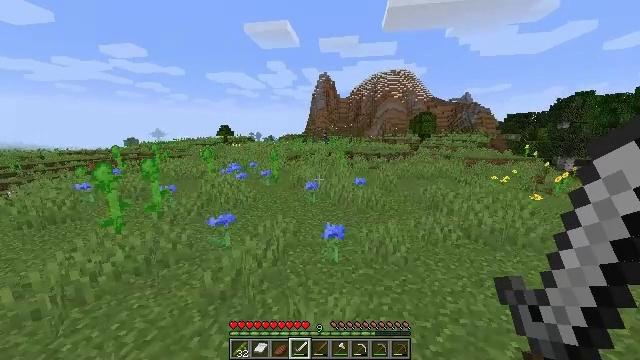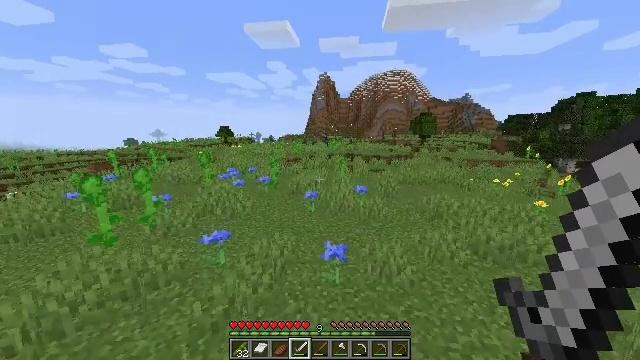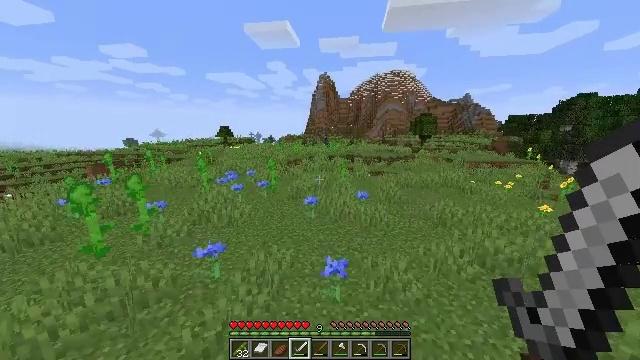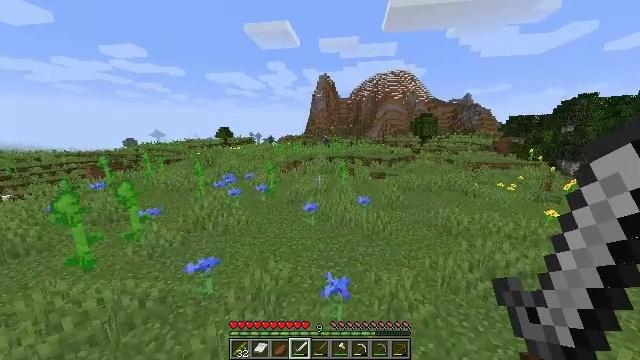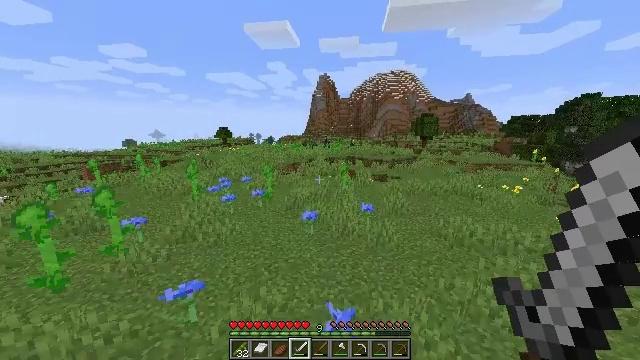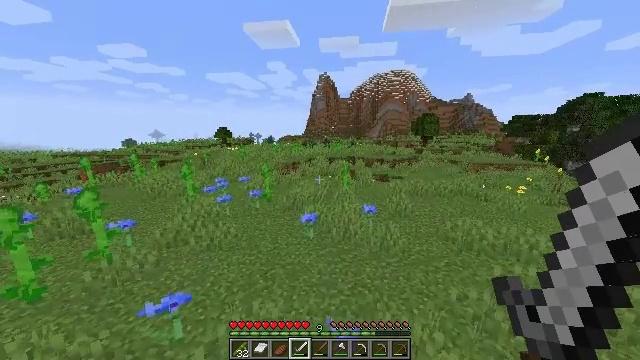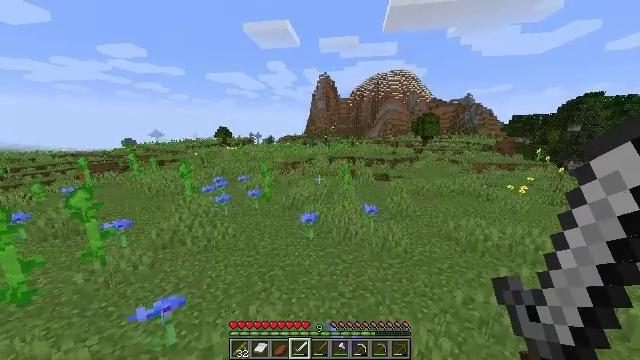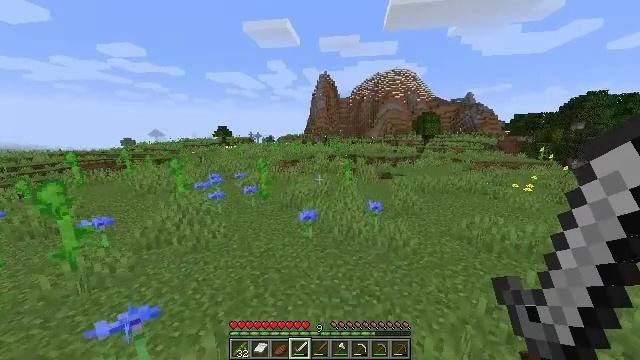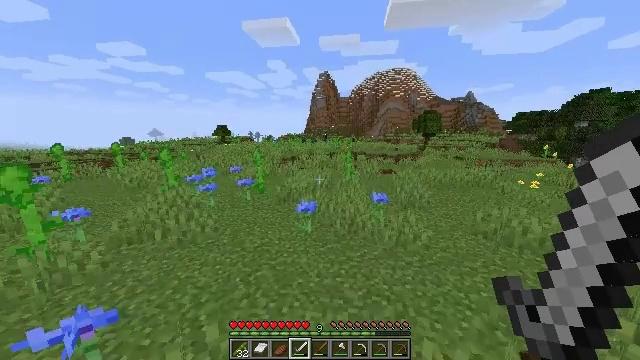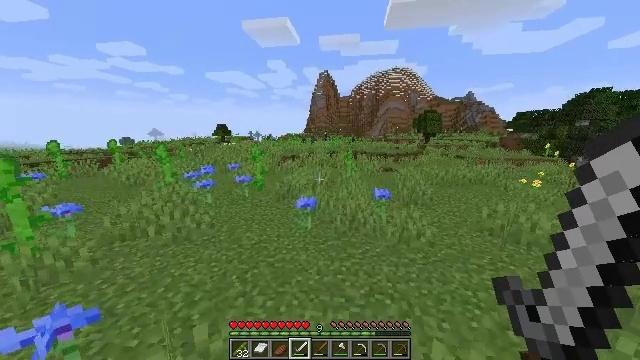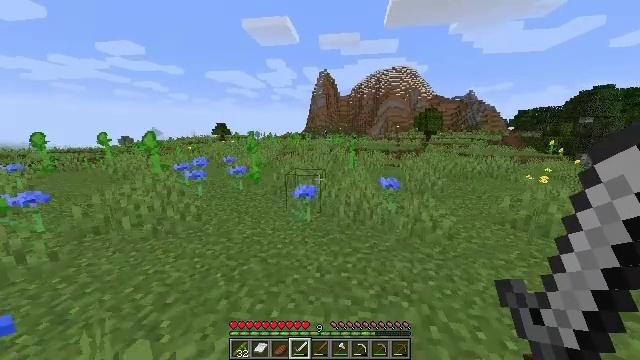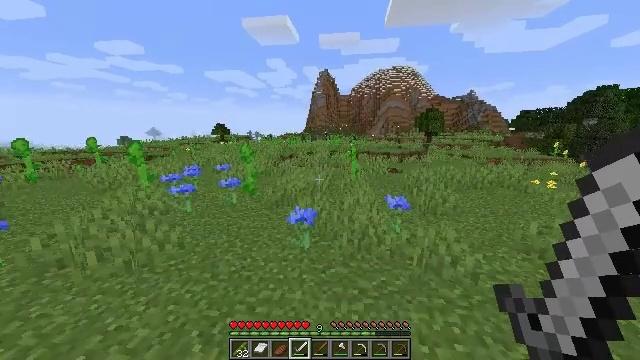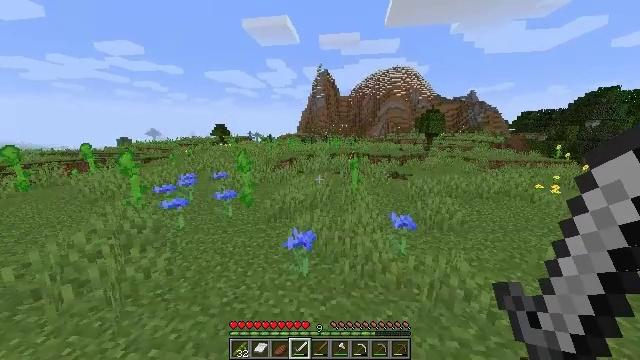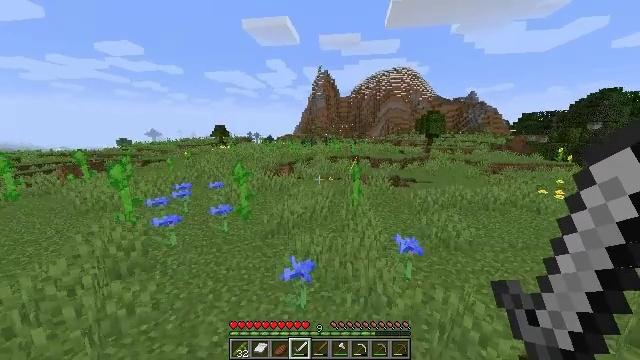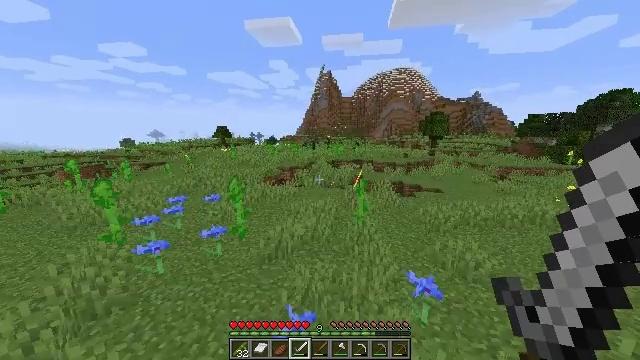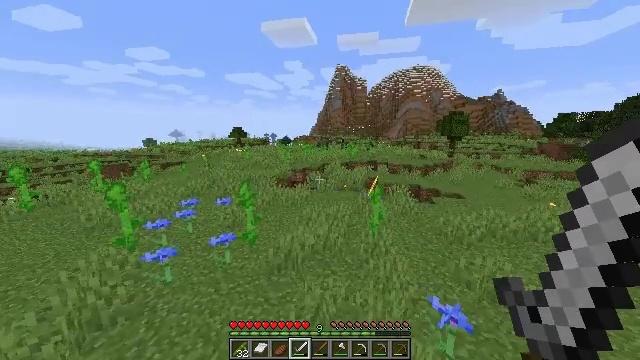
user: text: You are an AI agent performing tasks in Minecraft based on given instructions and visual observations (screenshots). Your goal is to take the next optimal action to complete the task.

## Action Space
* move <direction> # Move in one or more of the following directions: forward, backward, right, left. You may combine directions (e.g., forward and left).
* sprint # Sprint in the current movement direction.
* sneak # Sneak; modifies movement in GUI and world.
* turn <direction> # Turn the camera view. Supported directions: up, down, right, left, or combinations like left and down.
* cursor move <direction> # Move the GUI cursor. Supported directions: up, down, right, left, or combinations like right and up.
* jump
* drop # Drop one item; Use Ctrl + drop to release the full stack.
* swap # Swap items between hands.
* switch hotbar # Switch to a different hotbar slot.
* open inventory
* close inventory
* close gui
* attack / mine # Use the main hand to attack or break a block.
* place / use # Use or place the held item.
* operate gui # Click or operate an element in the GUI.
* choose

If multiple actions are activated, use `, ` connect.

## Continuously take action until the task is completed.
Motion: motion action
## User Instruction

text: Gather materials from the sweet berry bush.
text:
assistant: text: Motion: move forward, jump
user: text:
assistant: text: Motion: move forward, jump
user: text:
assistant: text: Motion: move forward, sprint, jump
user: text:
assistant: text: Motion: move forward, sprint, jump
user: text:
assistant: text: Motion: move forward, sprint, jump
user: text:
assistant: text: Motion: move forward, sprint, jump
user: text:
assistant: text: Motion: move forward, jump
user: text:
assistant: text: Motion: move forward, jump
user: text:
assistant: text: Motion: move forward, jump
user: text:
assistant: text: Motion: move forward, jump
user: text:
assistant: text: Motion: move forward, jump
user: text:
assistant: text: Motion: move forward, sprint, jump
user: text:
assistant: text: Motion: move forward, sprint, jump
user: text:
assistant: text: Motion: move forward, sprint, jump
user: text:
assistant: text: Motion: move forward, sprint, turn left, jump
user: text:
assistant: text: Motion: move forward, sprint, turn left, jump
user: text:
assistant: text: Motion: move forward, turn left, jump
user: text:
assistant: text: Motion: move forward, turn left, jump
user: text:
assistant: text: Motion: move forward, jump
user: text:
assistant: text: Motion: move forward, jump
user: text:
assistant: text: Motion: move forward, jump
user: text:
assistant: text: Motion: move forward, sprint, jump
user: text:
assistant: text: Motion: move forward, sprint, jump
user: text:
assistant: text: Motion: move forward, sprint, jump
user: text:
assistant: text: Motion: move forward, sprint, turn left, jump
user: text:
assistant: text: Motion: move forward, turn left, jump
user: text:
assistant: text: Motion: move forward, turn left, jump
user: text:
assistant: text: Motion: move forward, turn left, jump
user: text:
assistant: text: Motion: move forward, turn left, jump
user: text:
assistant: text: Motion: move forward, turn left, jump